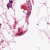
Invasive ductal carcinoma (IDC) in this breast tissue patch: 0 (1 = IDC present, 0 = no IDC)